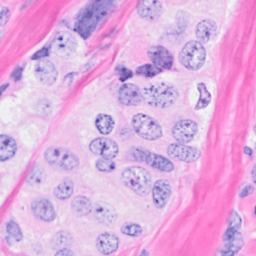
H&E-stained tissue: Breast